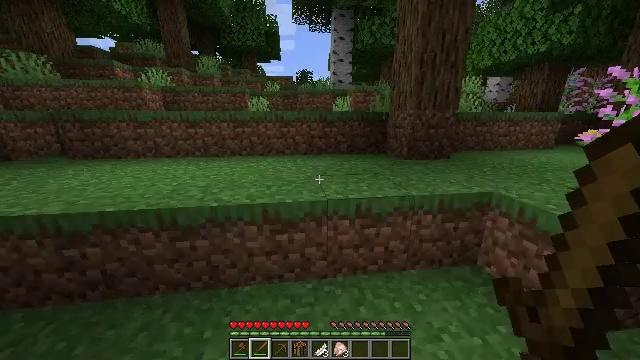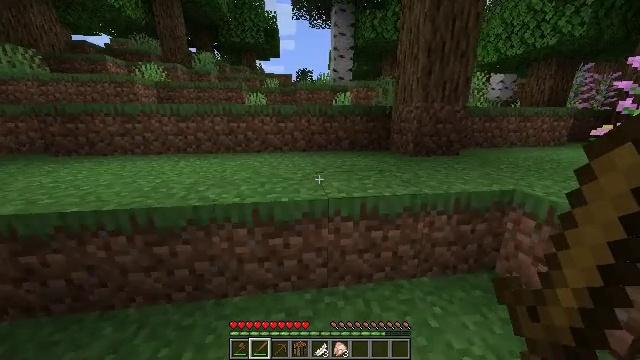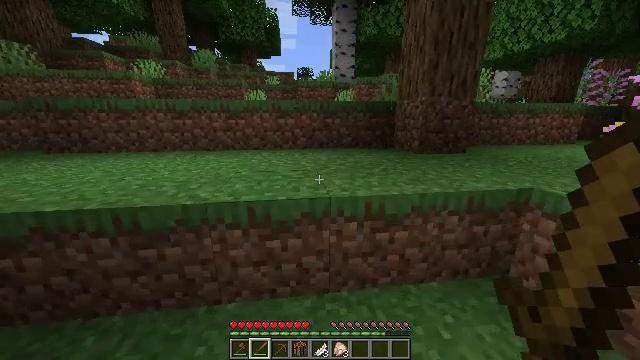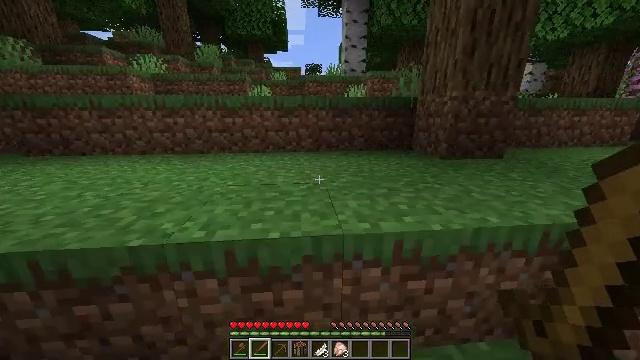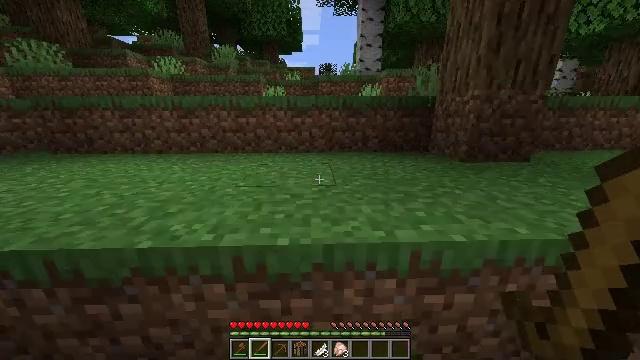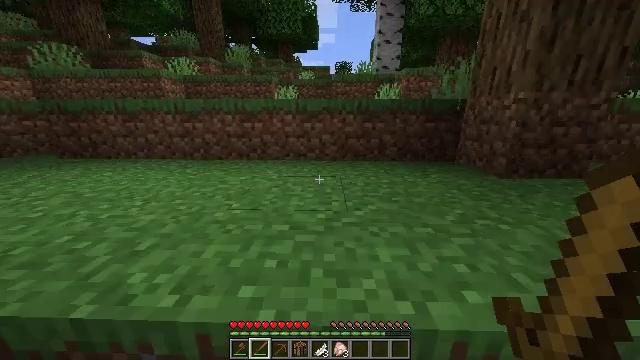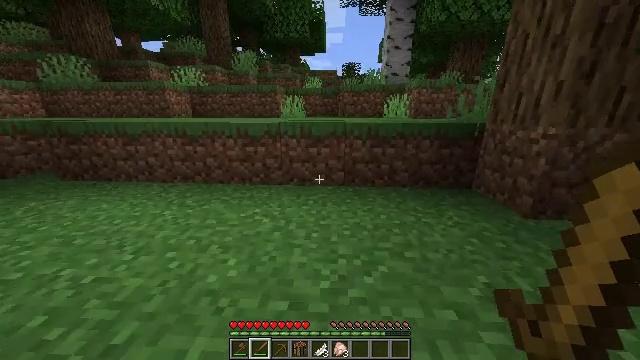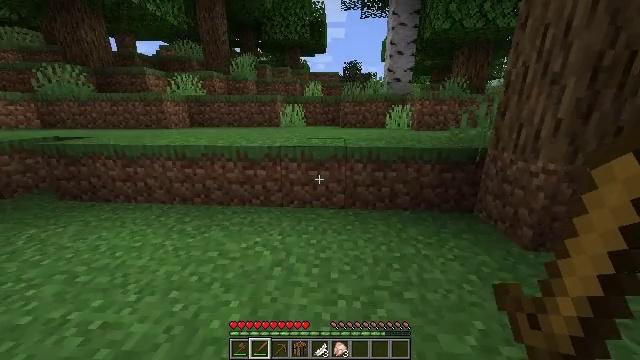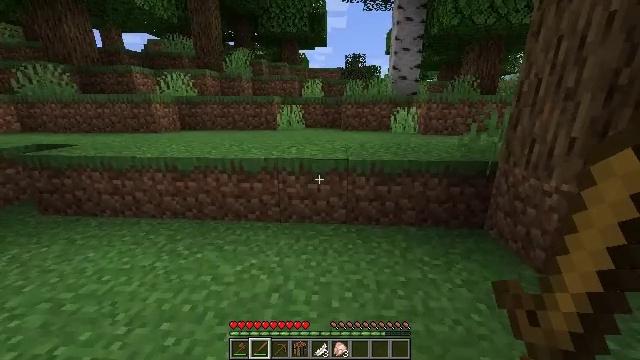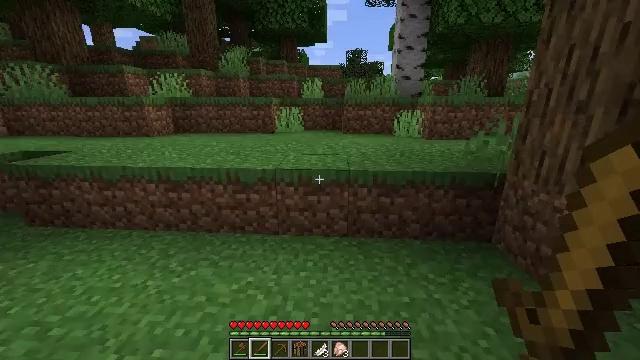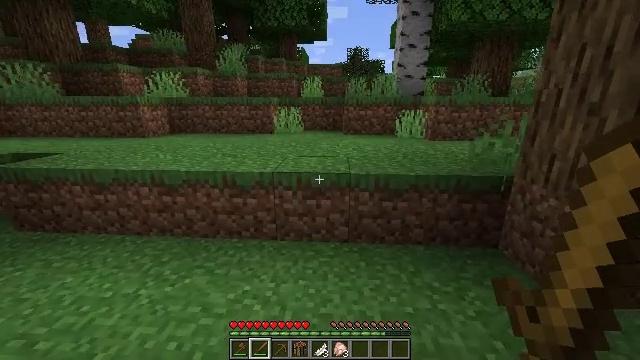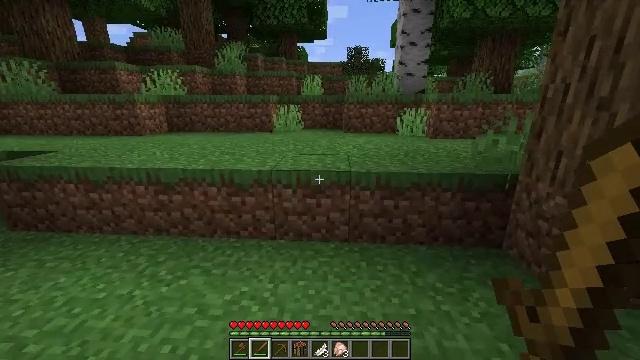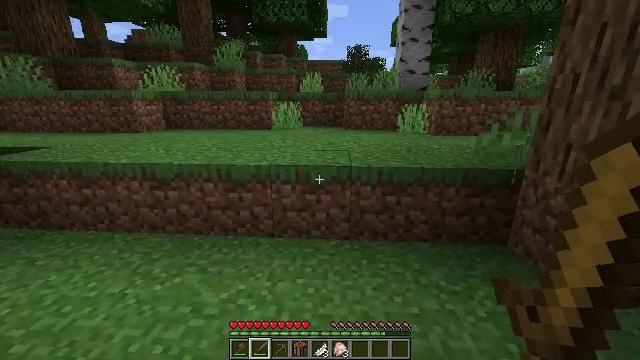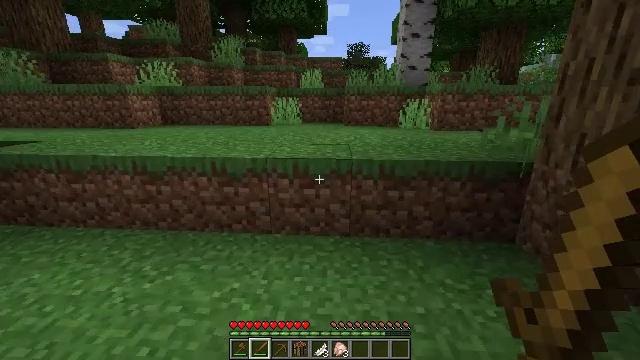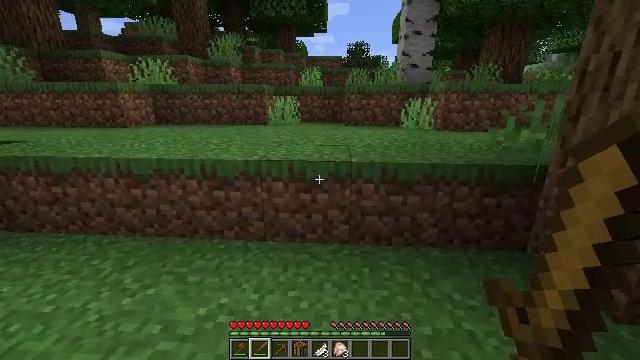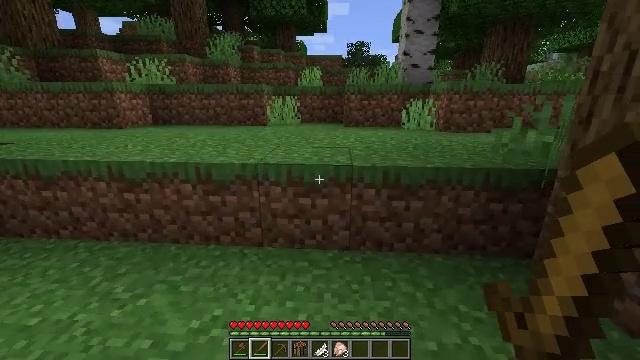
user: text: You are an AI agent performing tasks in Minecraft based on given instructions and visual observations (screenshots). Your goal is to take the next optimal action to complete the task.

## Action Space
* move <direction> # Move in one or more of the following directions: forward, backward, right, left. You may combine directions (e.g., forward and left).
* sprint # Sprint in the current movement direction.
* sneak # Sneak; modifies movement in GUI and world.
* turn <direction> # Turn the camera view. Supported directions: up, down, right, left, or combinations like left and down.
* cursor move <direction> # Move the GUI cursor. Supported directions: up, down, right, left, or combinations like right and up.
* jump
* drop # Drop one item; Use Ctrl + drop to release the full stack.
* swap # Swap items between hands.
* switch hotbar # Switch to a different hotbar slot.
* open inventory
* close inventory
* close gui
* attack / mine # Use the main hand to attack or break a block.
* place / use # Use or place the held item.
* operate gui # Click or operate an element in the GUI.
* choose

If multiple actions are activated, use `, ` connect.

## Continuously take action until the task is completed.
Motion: motion action
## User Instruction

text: Hunt a chicken.
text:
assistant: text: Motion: move forward
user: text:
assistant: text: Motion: move forward
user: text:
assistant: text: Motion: move forward, turn left
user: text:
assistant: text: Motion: move forward, turn left
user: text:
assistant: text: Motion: move forward, turn left, jump
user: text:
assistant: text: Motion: move forward, turn left, jump
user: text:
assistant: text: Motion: move forward, jump
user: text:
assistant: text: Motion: move forward, jump
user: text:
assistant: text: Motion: move forward
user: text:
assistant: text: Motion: move forward
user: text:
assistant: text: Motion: move forward
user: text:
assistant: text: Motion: move forward
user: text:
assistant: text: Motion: move forward
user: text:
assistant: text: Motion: move forward
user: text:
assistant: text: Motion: move forward
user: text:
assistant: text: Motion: move forward
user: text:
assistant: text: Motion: move forward
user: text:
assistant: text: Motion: move forward
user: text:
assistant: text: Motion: move forward
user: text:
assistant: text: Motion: move forward
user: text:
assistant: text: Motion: move forward
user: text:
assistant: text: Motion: move forward
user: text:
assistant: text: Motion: move forward, jump
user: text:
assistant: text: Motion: move forward, jump
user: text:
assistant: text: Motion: move forward, turn left, jump
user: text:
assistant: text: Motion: move forward, turn left and down, jump
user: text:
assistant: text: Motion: move forward, turn left and down
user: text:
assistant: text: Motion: move forward, turn left
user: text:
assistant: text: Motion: move forward, turn left
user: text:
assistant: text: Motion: move forward and move right, turn left